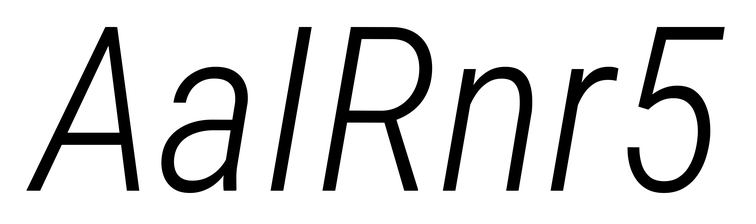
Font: Roboto-Italic_Condensed_Light_Italic